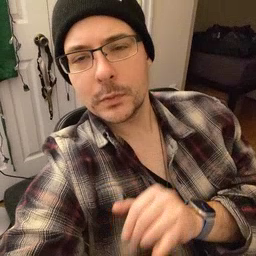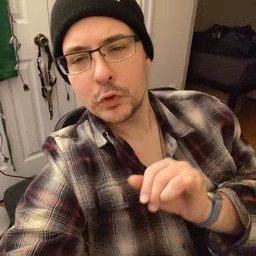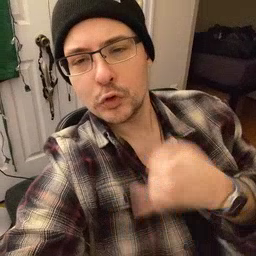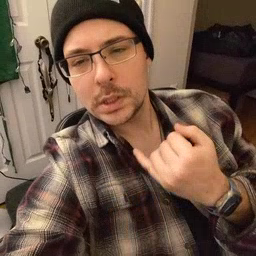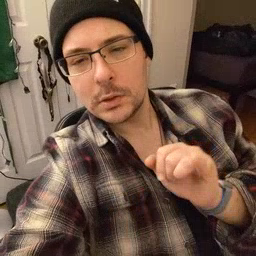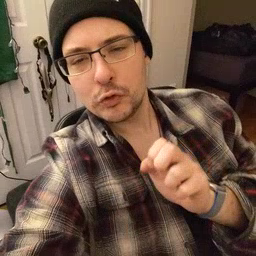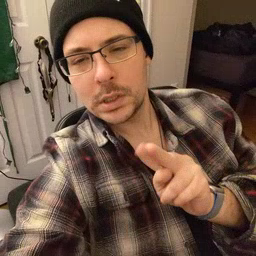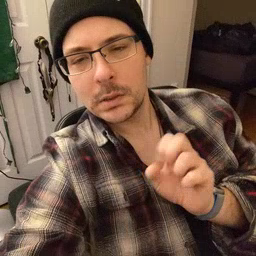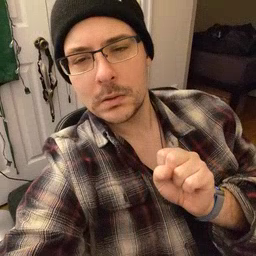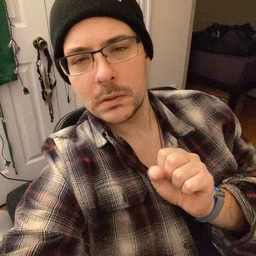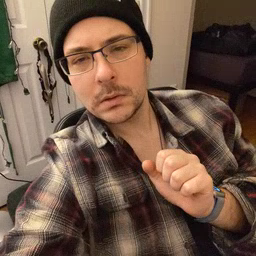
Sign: jeans